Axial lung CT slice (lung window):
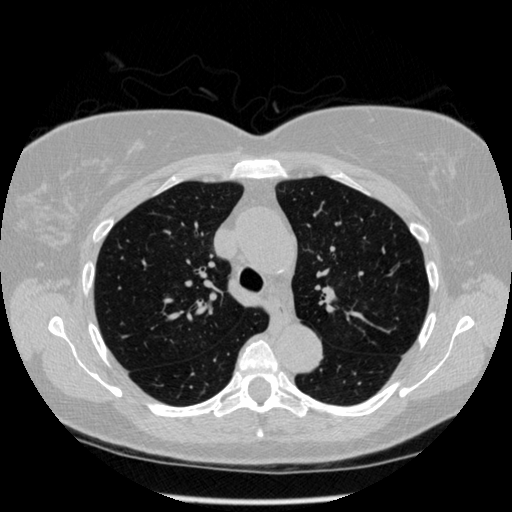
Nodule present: no